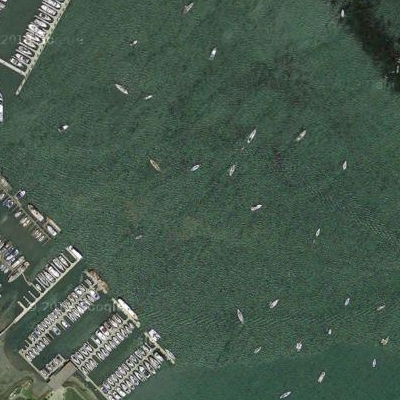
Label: RiverLake